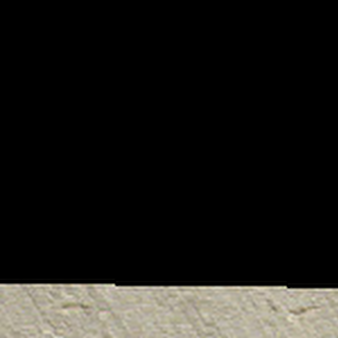
Label: other